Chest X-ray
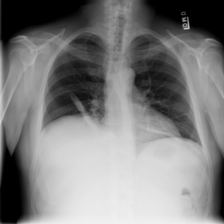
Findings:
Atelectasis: negative
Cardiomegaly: negative
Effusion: negative
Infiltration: negative
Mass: negative
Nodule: negative
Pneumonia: negative
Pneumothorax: negative
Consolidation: negative
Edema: negative
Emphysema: negative
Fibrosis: negative
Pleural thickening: negative
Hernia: negative